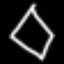
Label: diamond